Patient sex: F
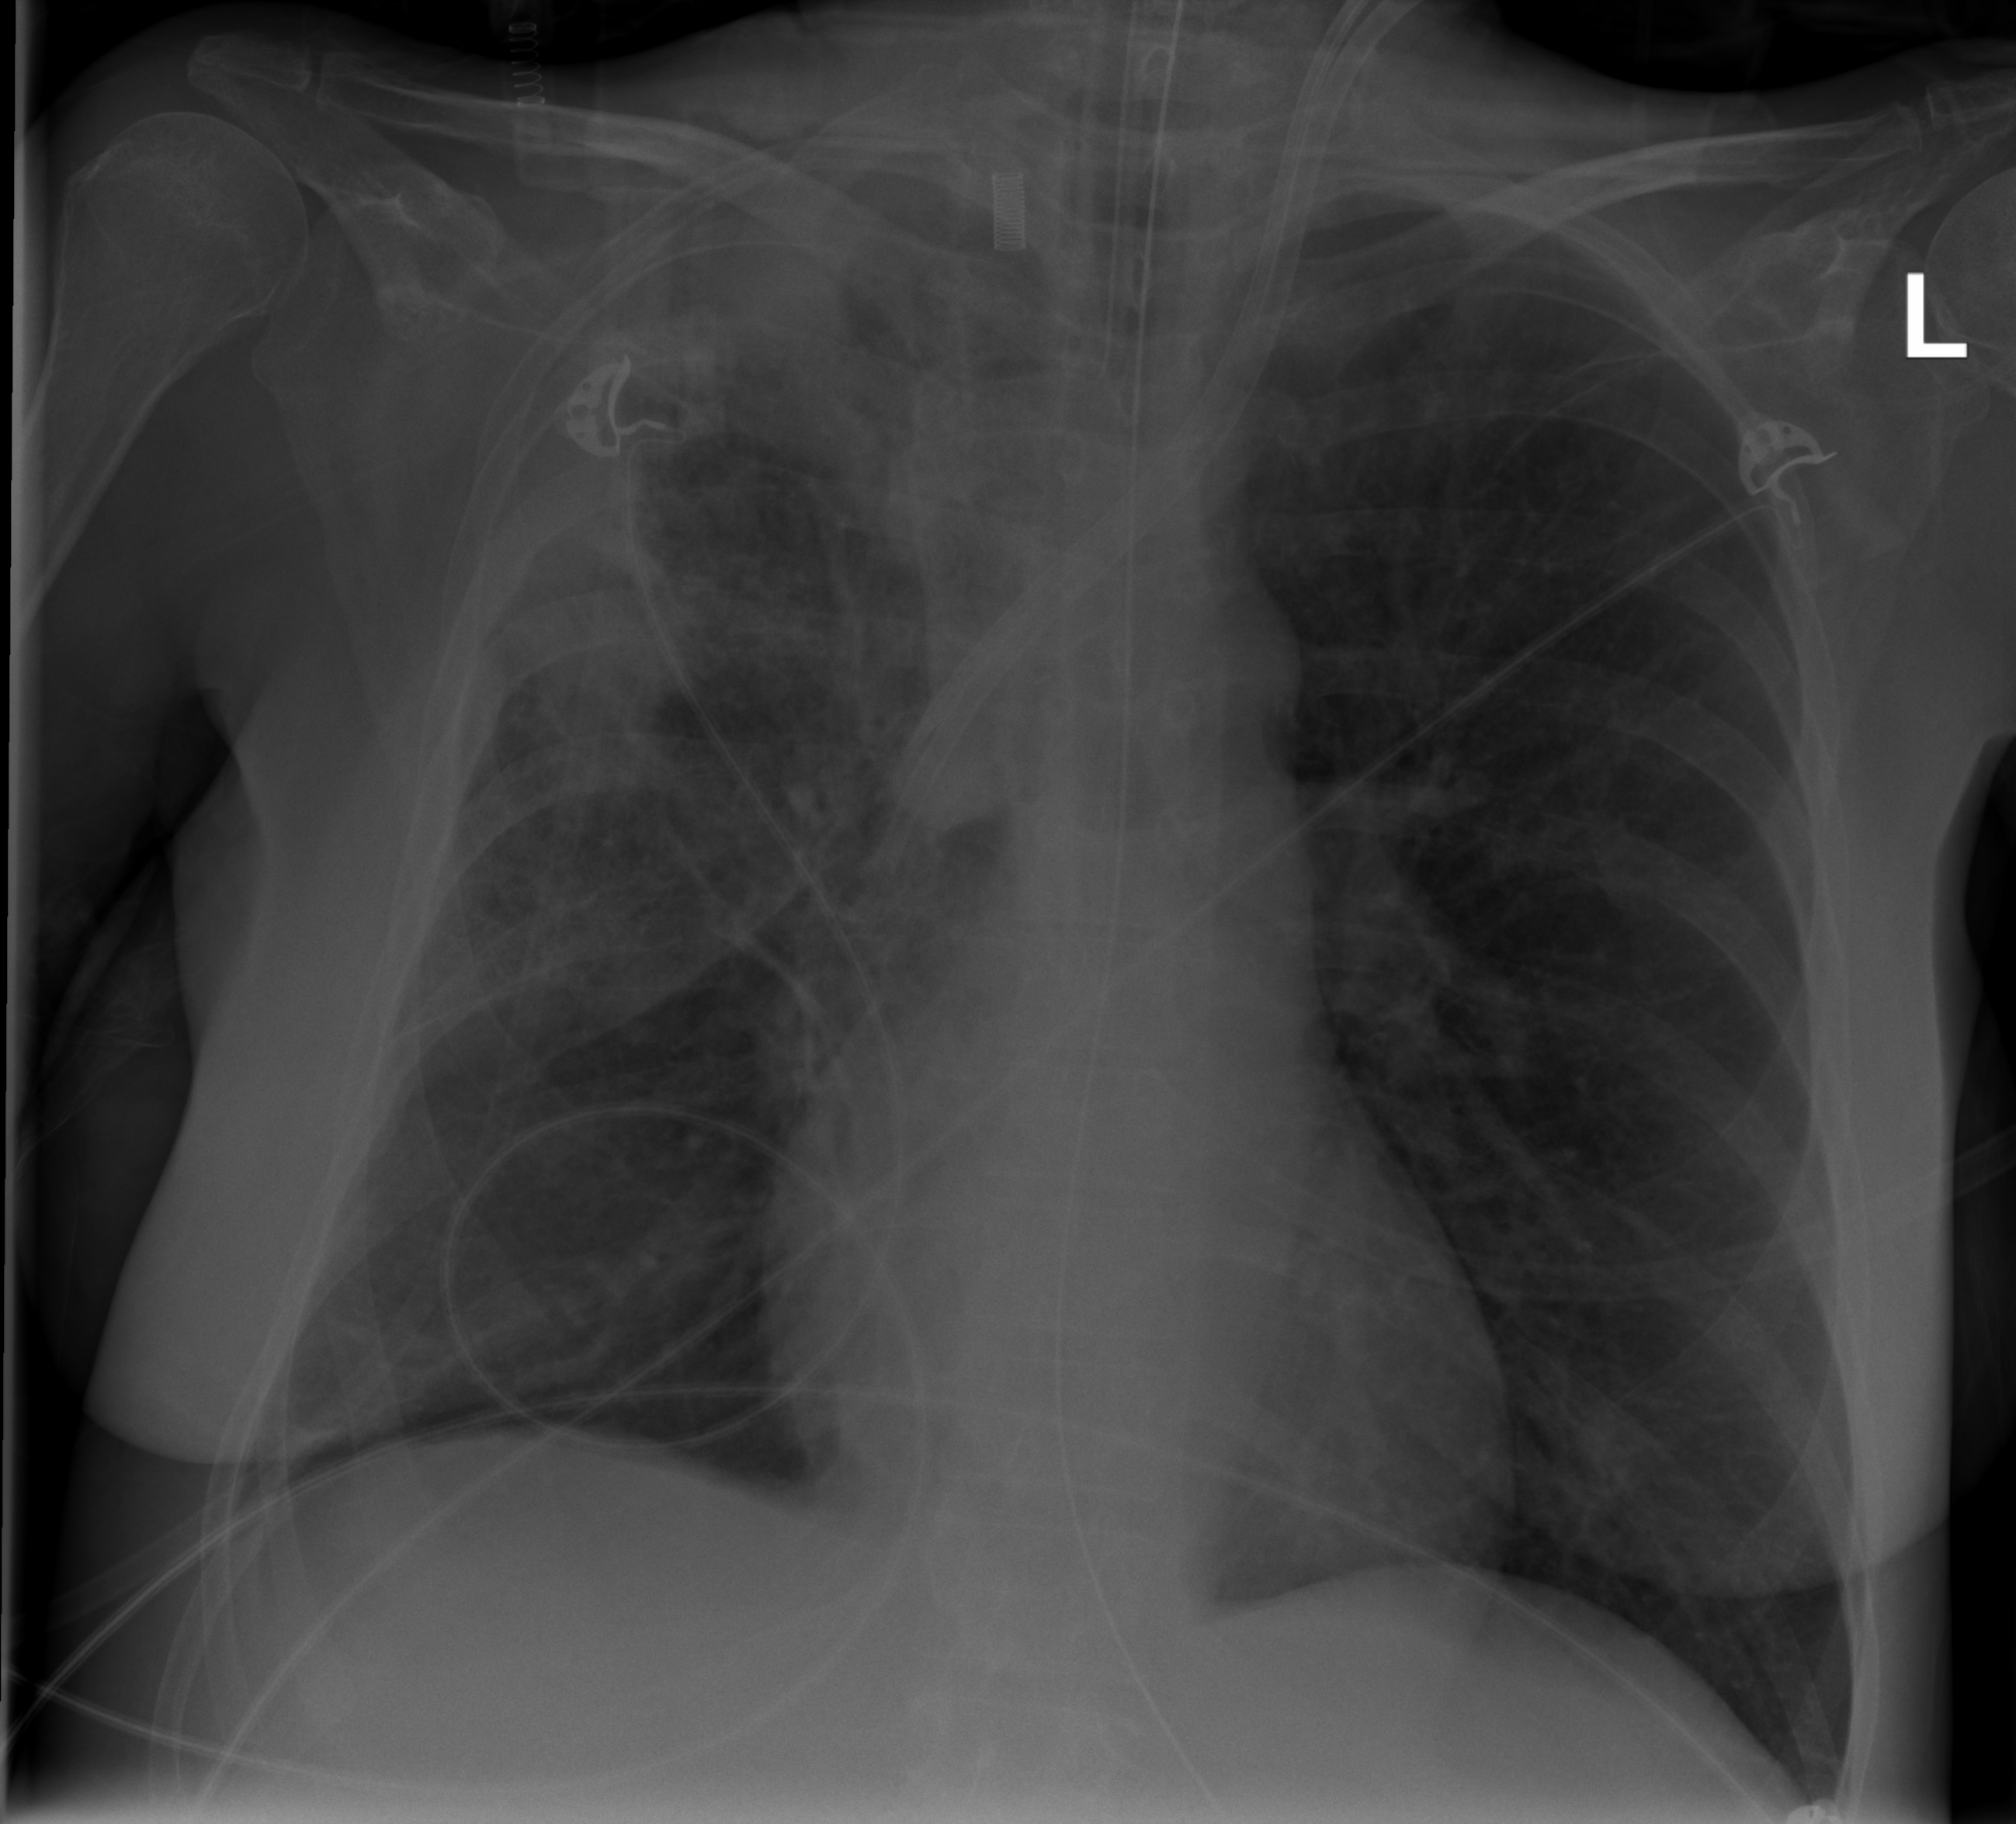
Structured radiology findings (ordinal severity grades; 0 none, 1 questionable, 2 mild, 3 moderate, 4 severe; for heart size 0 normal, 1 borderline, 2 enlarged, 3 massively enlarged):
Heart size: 0
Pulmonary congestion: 0
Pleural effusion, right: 0
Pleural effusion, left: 0
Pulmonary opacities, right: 4
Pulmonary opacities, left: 0
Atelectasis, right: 2
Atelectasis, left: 0